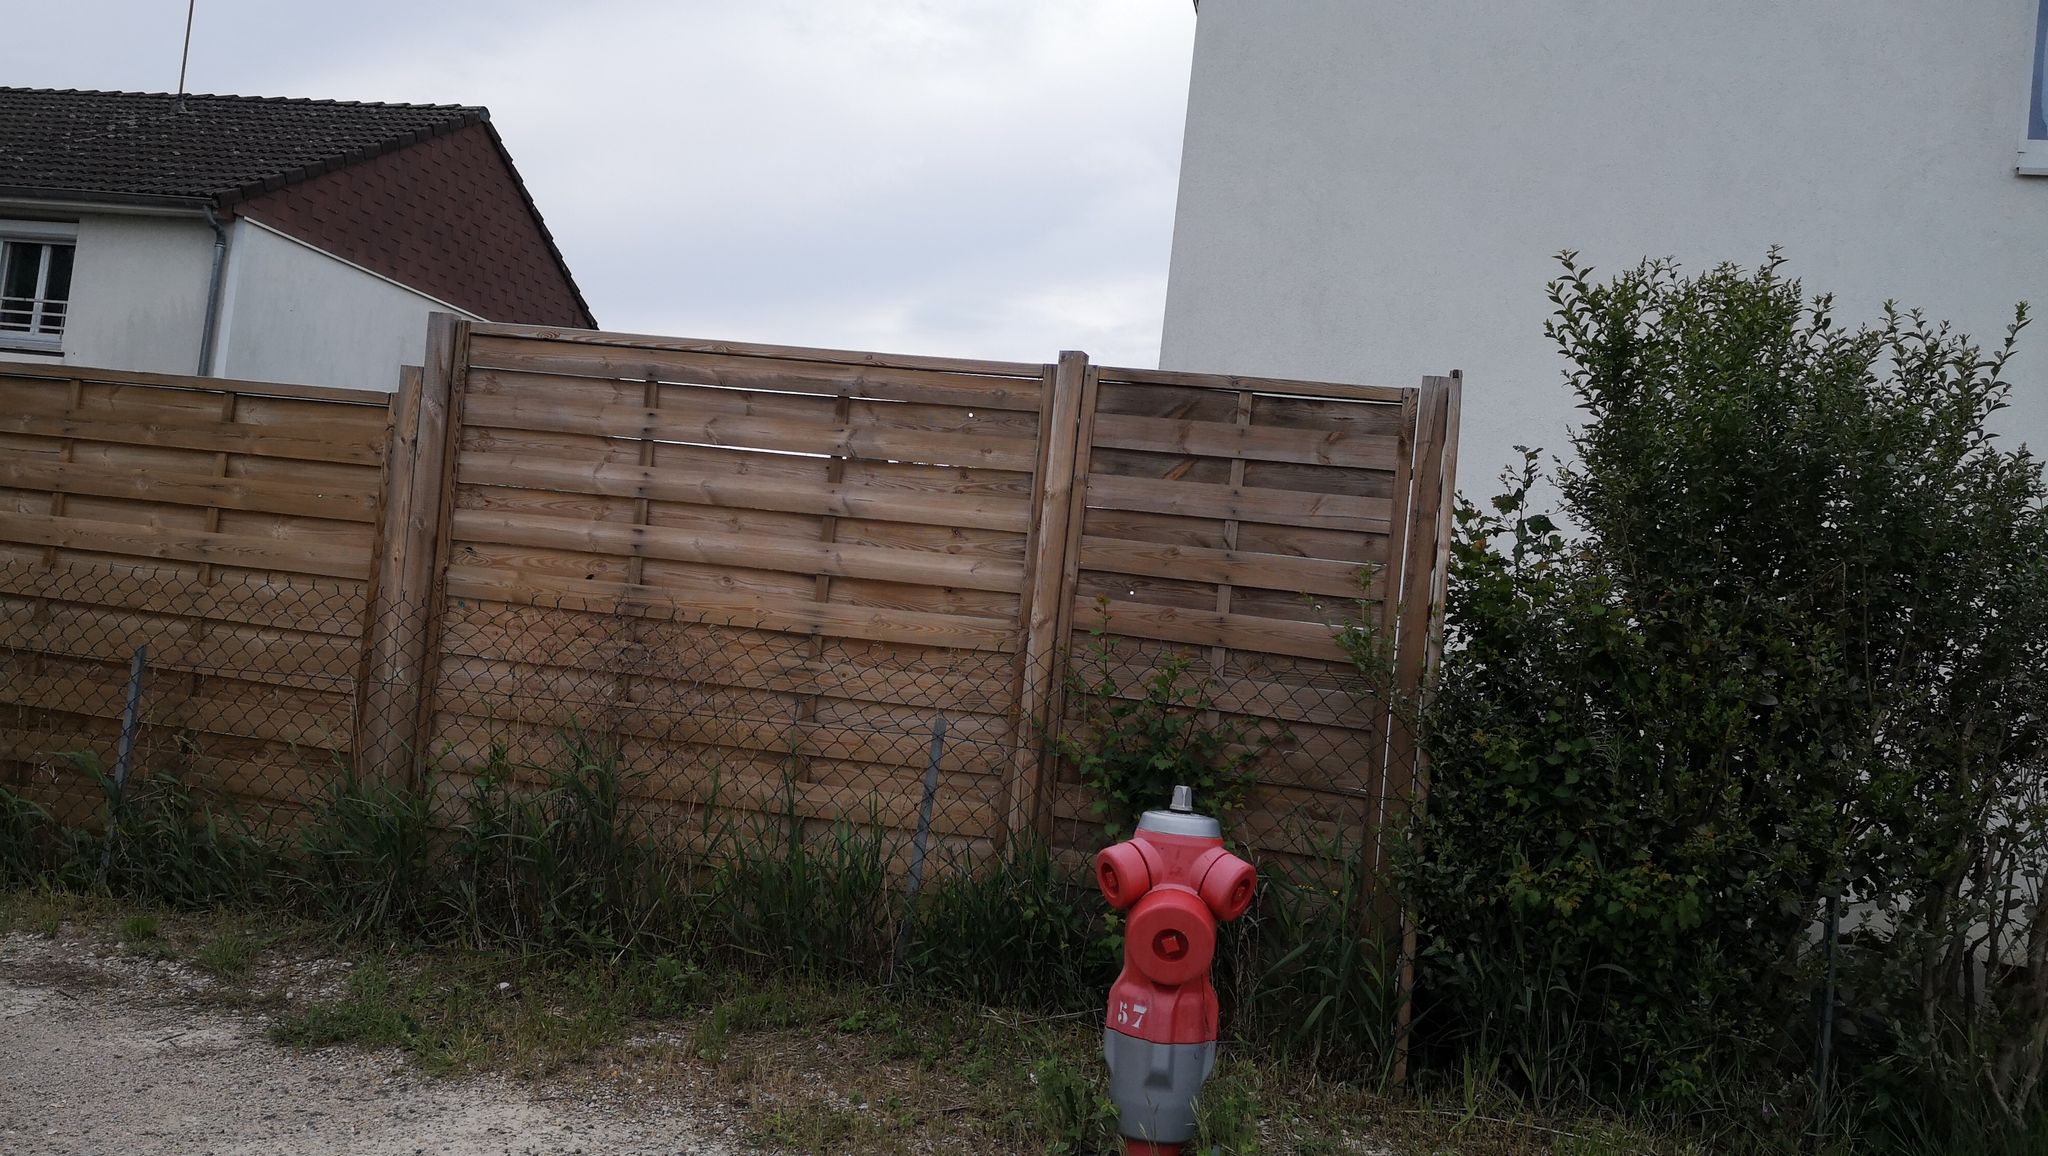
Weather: snowy
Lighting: day
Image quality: good
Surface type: walking surface
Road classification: residential, footway, path
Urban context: urban centre
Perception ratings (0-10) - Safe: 2.91, Lively: 0.49, Beautiful: 5.07, Boring: 7.46, Depressing: 2.9, Wealthy: 3.55